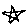
Label: star